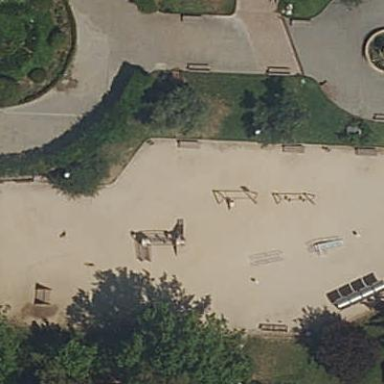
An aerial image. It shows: Playground area for leisure land.